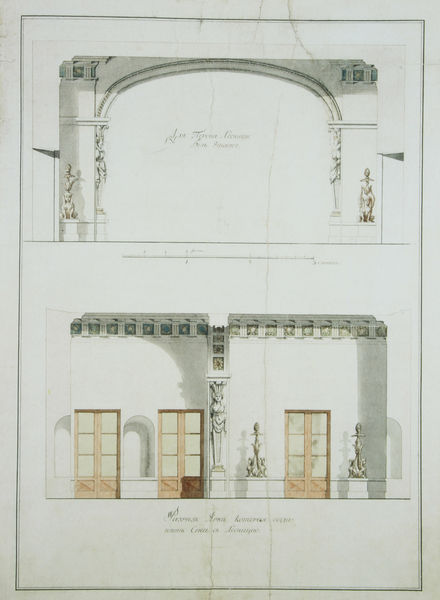
Titel: Entwurf zur Innenausstattung des Oberen Vestibüls
Künstler: Andrej Nikiforowitsch Woronichin
Standort: St. Petersburg
Institution: Schloss Pawlowsk
Schlagwörter: schatten, weiß, ocker, braun, fenster, glas, grau, holz, licht, orange, pfeiler, schwarz, skizze, säule, säulen, tür, zeichnung, gebäude, haus, beige, wand, architektur, rahmen, sockel, stein, figur, drei, innen, skulptur, statue, farbig, schrift, wangen, papier, modell, ansicht, bogen, fassade, italien, türen, zwei, mauer, grafik, graphik, vergilbt, türe, rand, figuren, rundbogen, detail, büste, türrahmen, stuck, tor, aufsicht, eingang, eingänge, laviert, nische, arkade, antike, burg, druck, schraffur, stich, seite, text, koloriert, entwurf, fries, skulpturen, pforte, statuen, wandaufriss, schwart, plan, karyatide, korbbogen, riß, karyatiden, knick, handschrift, lavierung, standbild, legende, geschoss, kapitel, sphinx, brückenbogen, grundriss, palais, massstab, aufriss, nischen, etage, handzeichnung, triglyphen, metopen, beschriftet, nieschen, fensterbogen, vestibül, tryglyphen, glass, baukunst, statur, eingagn, fenstertür, signaur, stauten, atlanten, status, dateirung, wandansicht, nichen, staur, architektur#, kariadye, mesotope